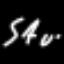
Label: squiggle